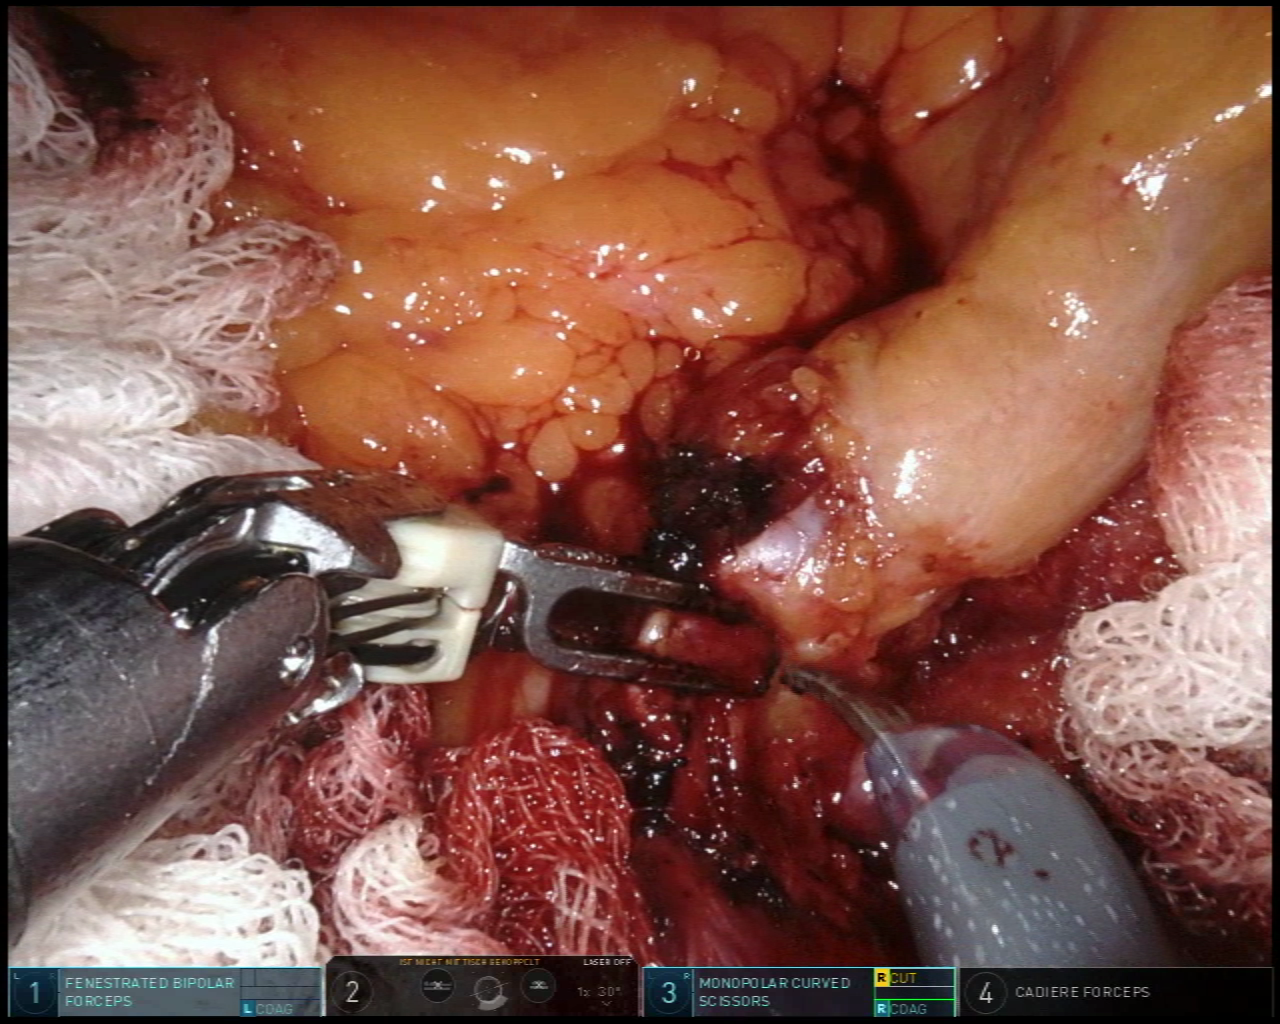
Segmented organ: intestinal_veins
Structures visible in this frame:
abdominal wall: no
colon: no
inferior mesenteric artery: no
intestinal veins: yes
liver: no
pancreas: no
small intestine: no
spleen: no
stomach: no
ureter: no
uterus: no
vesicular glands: no